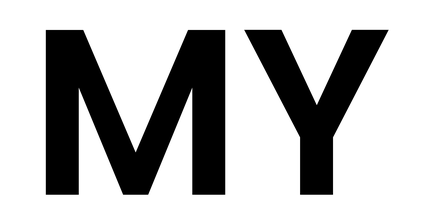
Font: Poppins-SemiBold